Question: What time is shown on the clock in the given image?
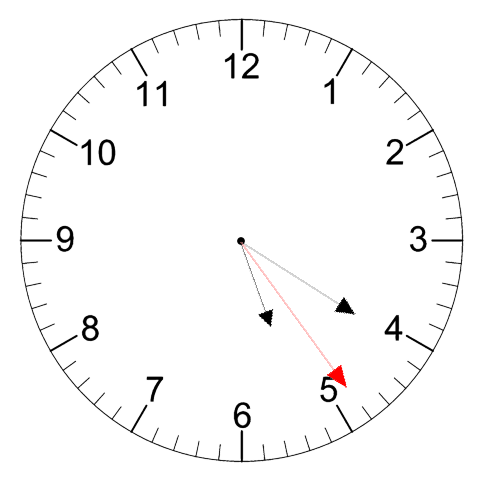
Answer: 05:20:24